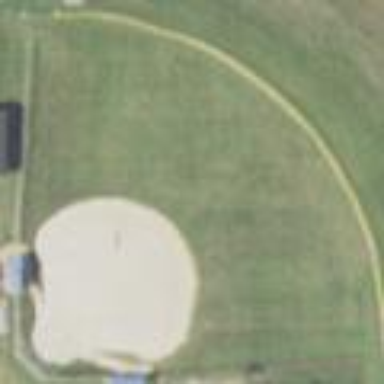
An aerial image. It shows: Softball pitch for leisure and sport activities.